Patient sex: F
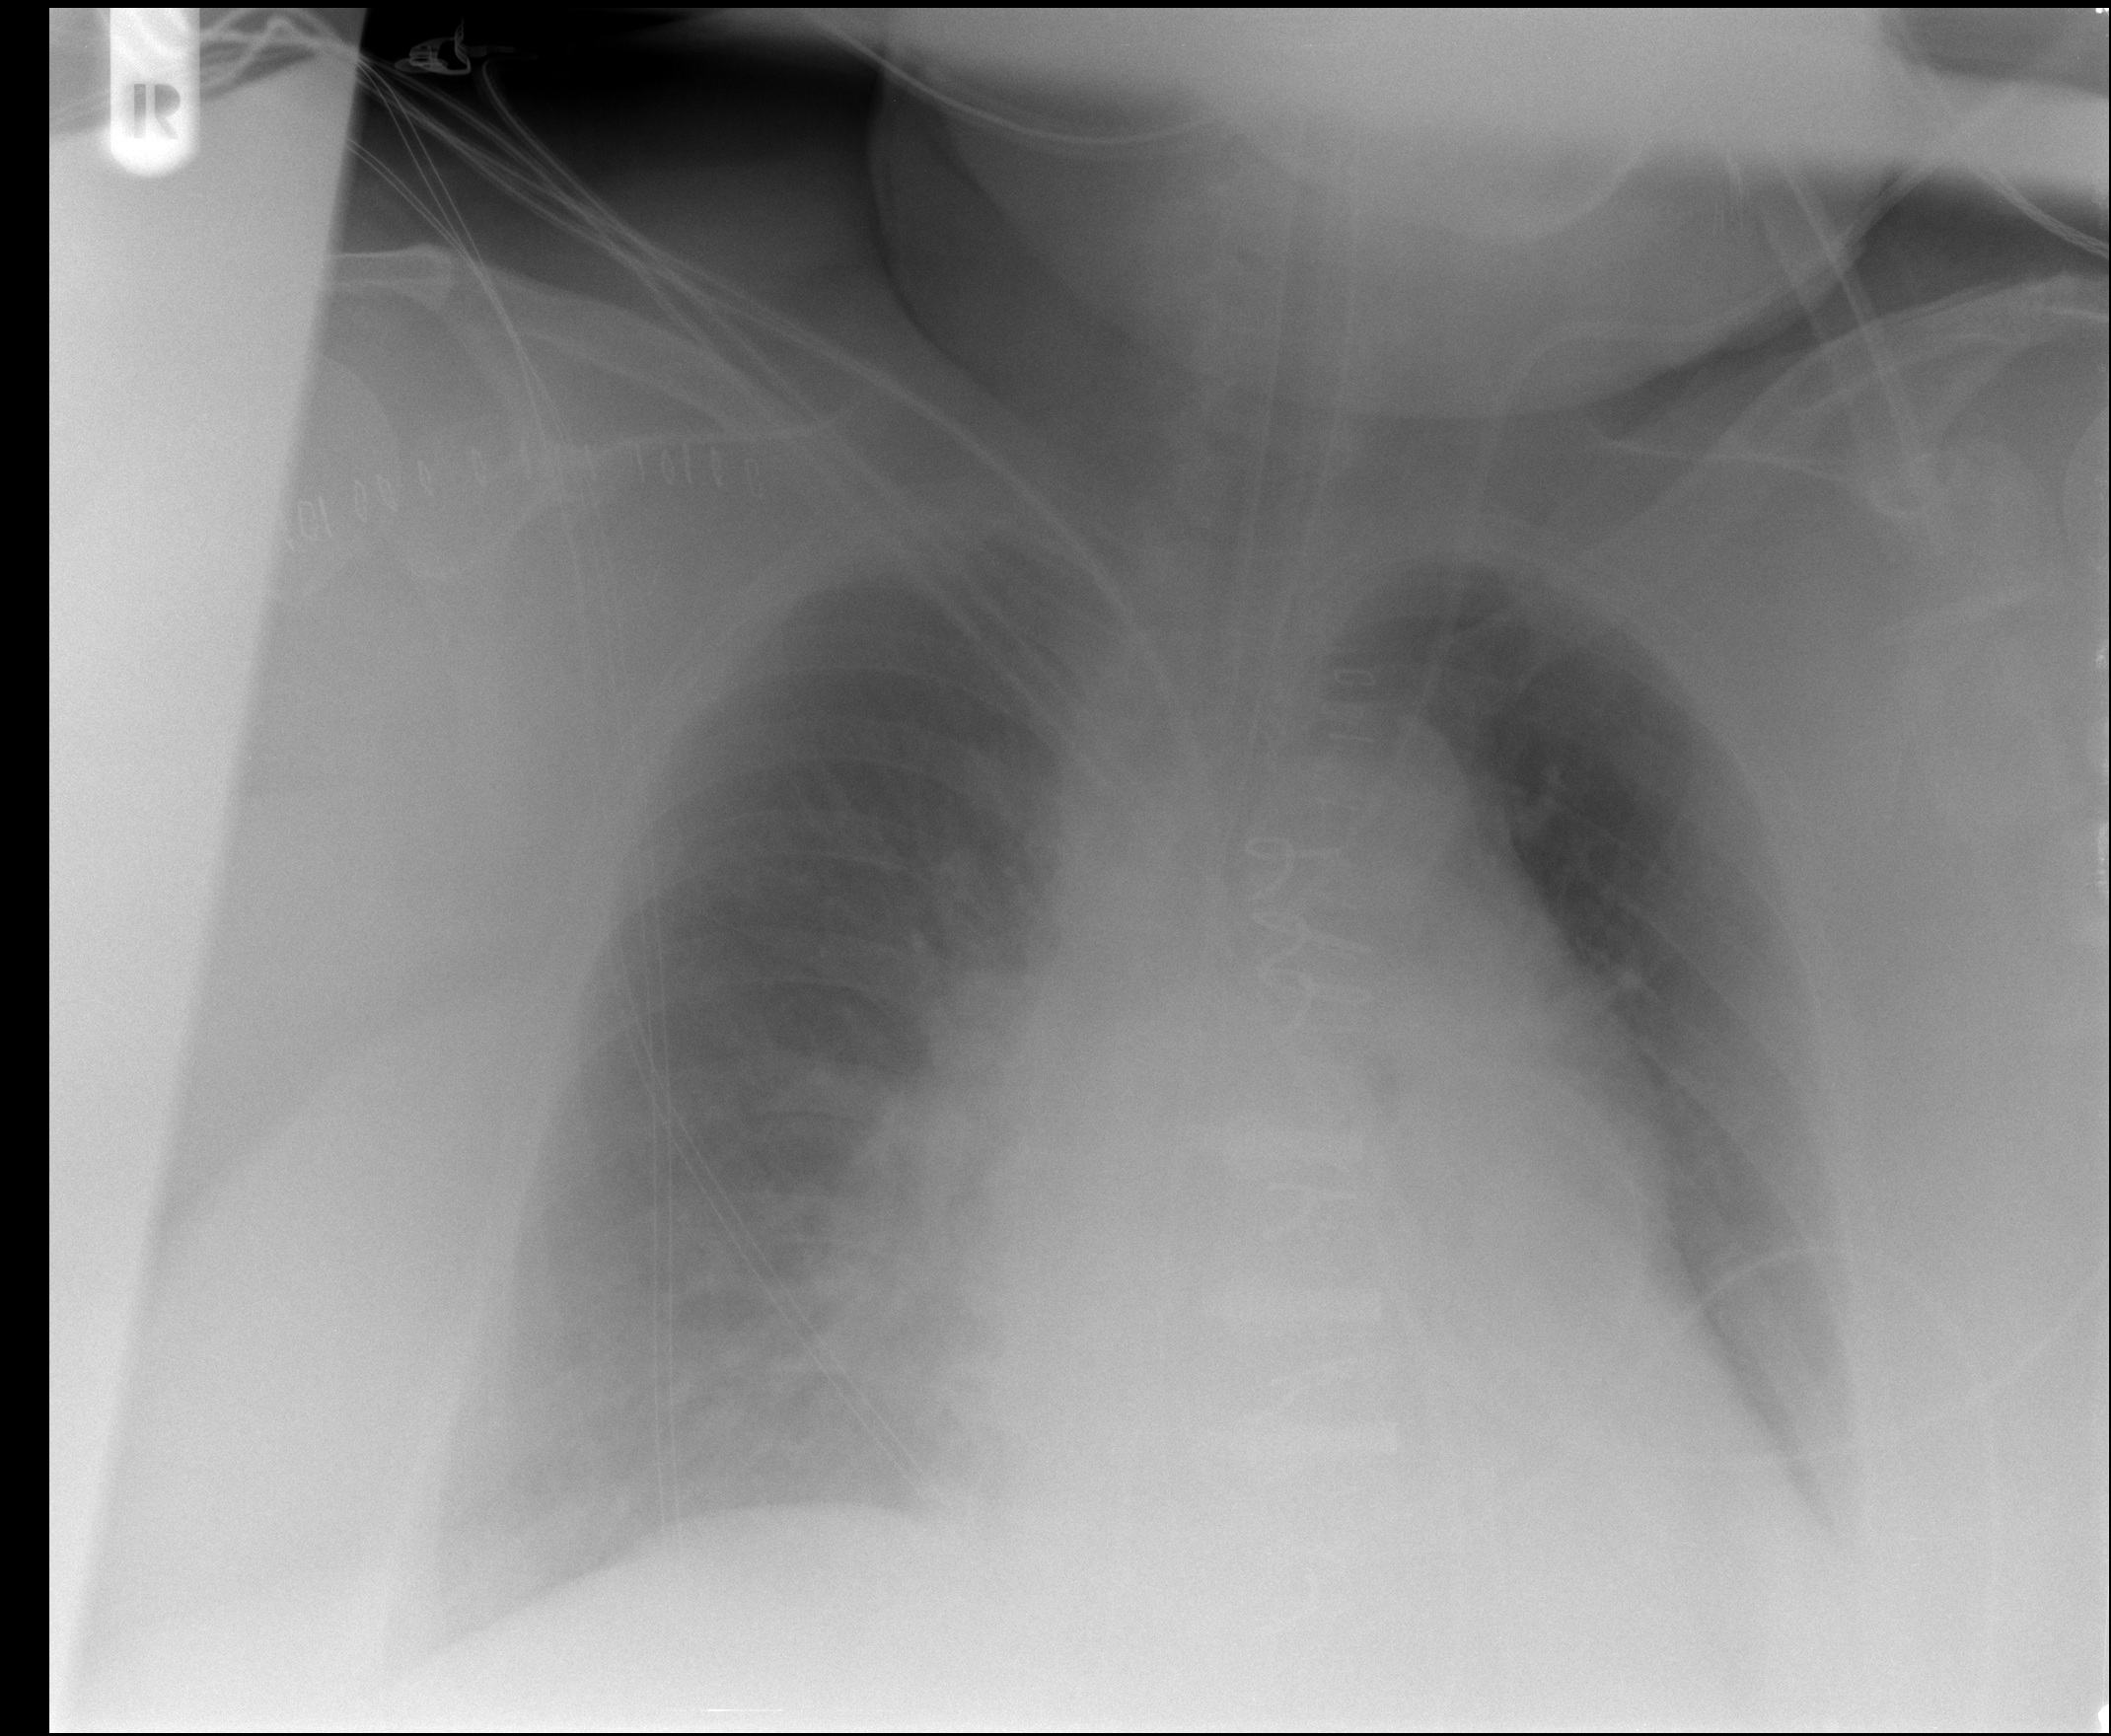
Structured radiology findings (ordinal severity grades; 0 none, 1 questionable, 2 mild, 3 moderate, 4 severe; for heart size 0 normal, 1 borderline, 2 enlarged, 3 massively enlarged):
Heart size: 2
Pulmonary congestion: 2
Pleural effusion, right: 2
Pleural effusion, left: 2
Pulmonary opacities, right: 1
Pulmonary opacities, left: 0
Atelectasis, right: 2
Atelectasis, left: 2